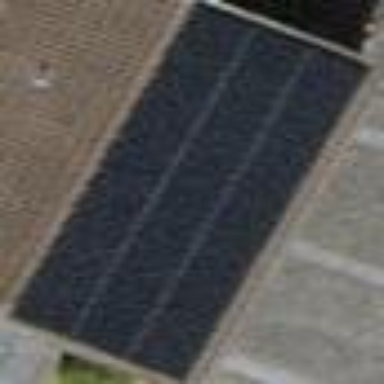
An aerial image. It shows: Solar power generator using photovoltaic method with solar photovoltaic panel types.